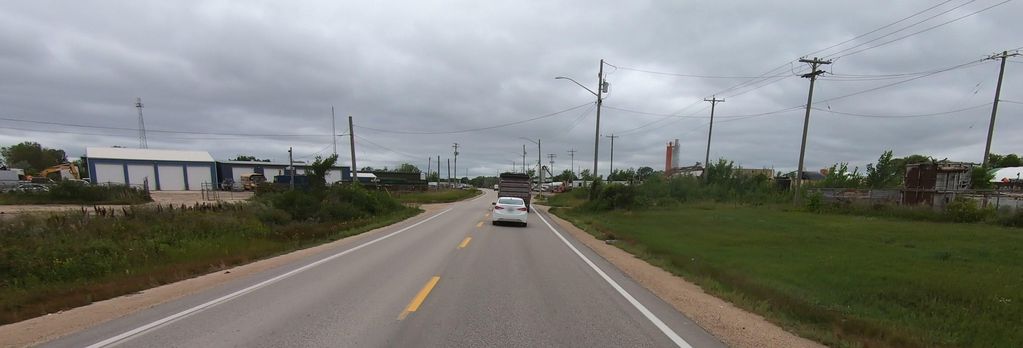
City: winnipeg